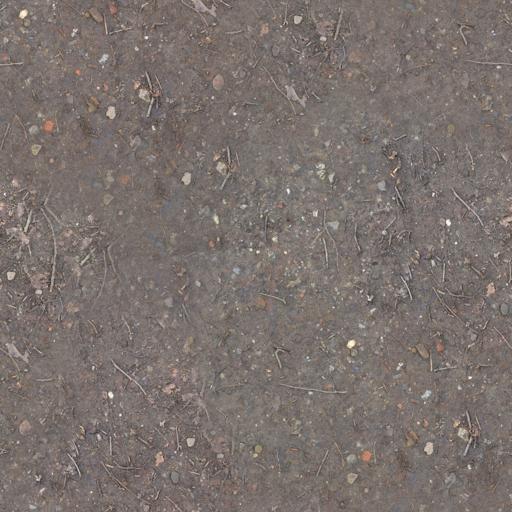
Tags: dirt dirty gravel ground pebbles